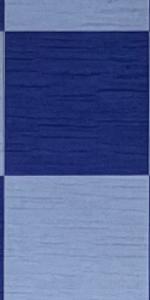
Label: Empty